Field crop: tomato
Growth stage: 1
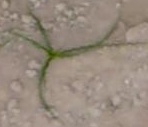
Species: cyperus